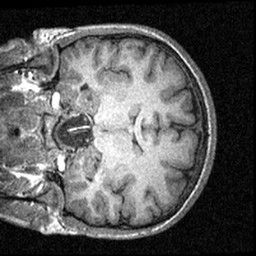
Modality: T1w
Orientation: coronal
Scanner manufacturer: siemens
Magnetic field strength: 3 T
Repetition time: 1.57 s
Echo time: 0.00304 s